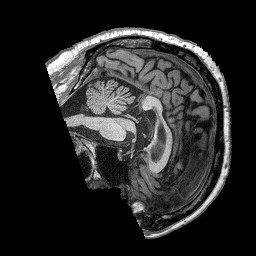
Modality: T1w
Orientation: sagittal
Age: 66
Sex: male
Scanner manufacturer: siemens
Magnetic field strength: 3 T
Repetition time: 2.53 s
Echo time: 0.00144 s